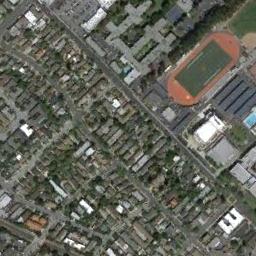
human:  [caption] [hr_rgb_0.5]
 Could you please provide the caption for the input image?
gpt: A rectangle is drawn in the oval track .

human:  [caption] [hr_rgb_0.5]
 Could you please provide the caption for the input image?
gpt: The ground track field is surrounded by some buildings and lots of neatly arranged houses and a baseball diamond is next to the ground track field .

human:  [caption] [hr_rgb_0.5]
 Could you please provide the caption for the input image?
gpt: A track and field is built in the middle of a residential area, Surrounded by a lot of vegetation .

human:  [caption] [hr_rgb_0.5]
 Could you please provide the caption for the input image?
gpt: There are a lot of buildings next to the ground track field .

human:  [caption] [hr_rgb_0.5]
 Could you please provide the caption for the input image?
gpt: There are many buildings around the ground track field with a red track .